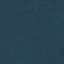
Land use / land cover class: Forest